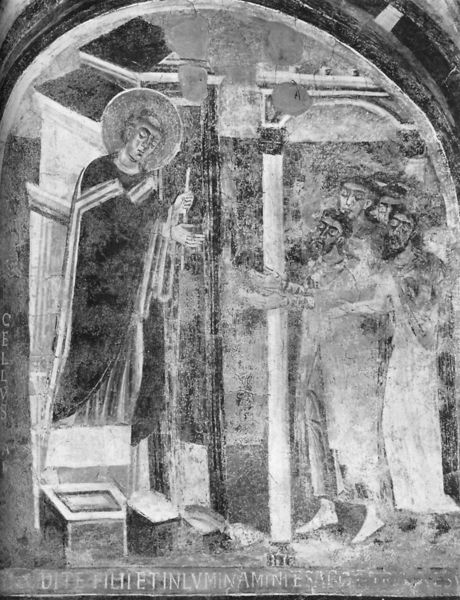
Titel: Wandmalerei in San Pietro al Monte, Civate
Standort: Civate, S. Pietro (EU - I)
Schlagwörter: gemälde, hand, mann, umhang, weiß, menschen, grau, männer, schwarz, säule, dach, haus, hochformat, malerei, bart, wand, architektur, augen, falten, stein, hände, gewand, mantel, füße, schrift, bogen, italien, venedig, stab, risse, mauer, rundbogen, kuppel, inschrift, wandgemälde, wandmalerei, podest, schwarzweiß, kaputt, heiligenschein, bröckeln, putz, christus, jesus, segen, heiliger, fresko, jünger, fresco, zuhören, latein, lateinisch, apostel, predigen, beschädigt, die jünger und jesus